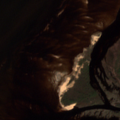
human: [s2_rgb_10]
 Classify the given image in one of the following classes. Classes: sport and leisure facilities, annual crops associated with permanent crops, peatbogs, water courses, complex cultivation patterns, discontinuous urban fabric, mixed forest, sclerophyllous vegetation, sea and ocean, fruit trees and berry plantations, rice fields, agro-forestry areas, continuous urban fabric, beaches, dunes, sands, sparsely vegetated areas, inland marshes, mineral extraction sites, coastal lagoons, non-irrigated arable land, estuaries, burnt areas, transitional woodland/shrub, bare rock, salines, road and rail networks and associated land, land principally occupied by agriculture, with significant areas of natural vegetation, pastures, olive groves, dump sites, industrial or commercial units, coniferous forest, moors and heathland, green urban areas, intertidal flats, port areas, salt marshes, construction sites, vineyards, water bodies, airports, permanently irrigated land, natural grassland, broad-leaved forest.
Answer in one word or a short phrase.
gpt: broad-leaved forest, salt marshes, water courses, sea and ocean